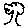
Label: tree